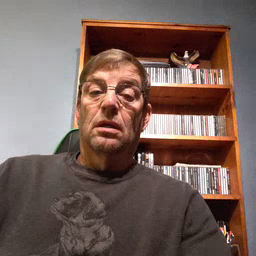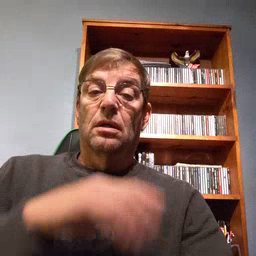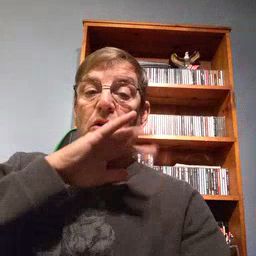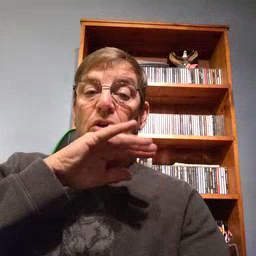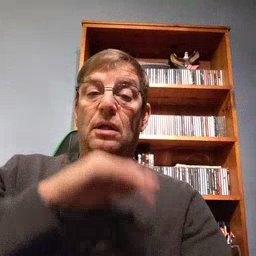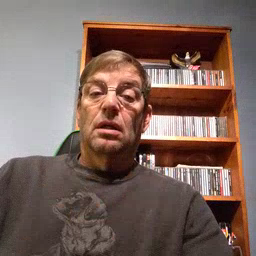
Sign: dirty